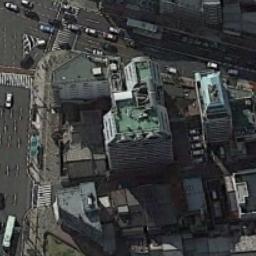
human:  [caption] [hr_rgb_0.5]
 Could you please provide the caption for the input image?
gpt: A commercial area with some connected buildings is surrounded by some roads .

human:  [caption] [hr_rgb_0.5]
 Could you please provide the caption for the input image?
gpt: The commercial area is near the road with many cars .

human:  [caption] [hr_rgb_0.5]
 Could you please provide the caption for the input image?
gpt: In a business district there are many tall buildings of different shapes and several roads with many cars .

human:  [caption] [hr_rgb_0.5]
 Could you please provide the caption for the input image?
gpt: There are some buildings at the corner on a commercial area .

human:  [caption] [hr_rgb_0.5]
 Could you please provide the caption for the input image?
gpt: There aren't many cars on the road next to the building .